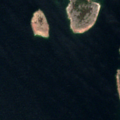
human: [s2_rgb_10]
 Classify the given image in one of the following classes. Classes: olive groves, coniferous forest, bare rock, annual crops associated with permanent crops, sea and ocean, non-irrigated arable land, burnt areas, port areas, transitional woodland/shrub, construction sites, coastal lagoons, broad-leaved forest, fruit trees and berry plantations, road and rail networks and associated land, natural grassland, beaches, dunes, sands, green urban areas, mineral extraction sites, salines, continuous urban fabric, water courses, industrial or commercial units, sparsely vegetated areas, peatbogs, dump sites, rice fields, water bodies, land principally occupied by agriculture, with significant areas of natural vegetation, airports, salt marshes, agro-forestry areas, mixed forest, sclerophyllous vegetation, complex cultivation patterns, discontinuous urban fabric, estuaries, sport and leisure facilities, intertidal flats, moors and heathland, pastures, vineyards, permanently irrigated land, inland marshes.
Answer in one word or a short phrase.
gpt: mixed forest, sea and ocean